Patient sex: F
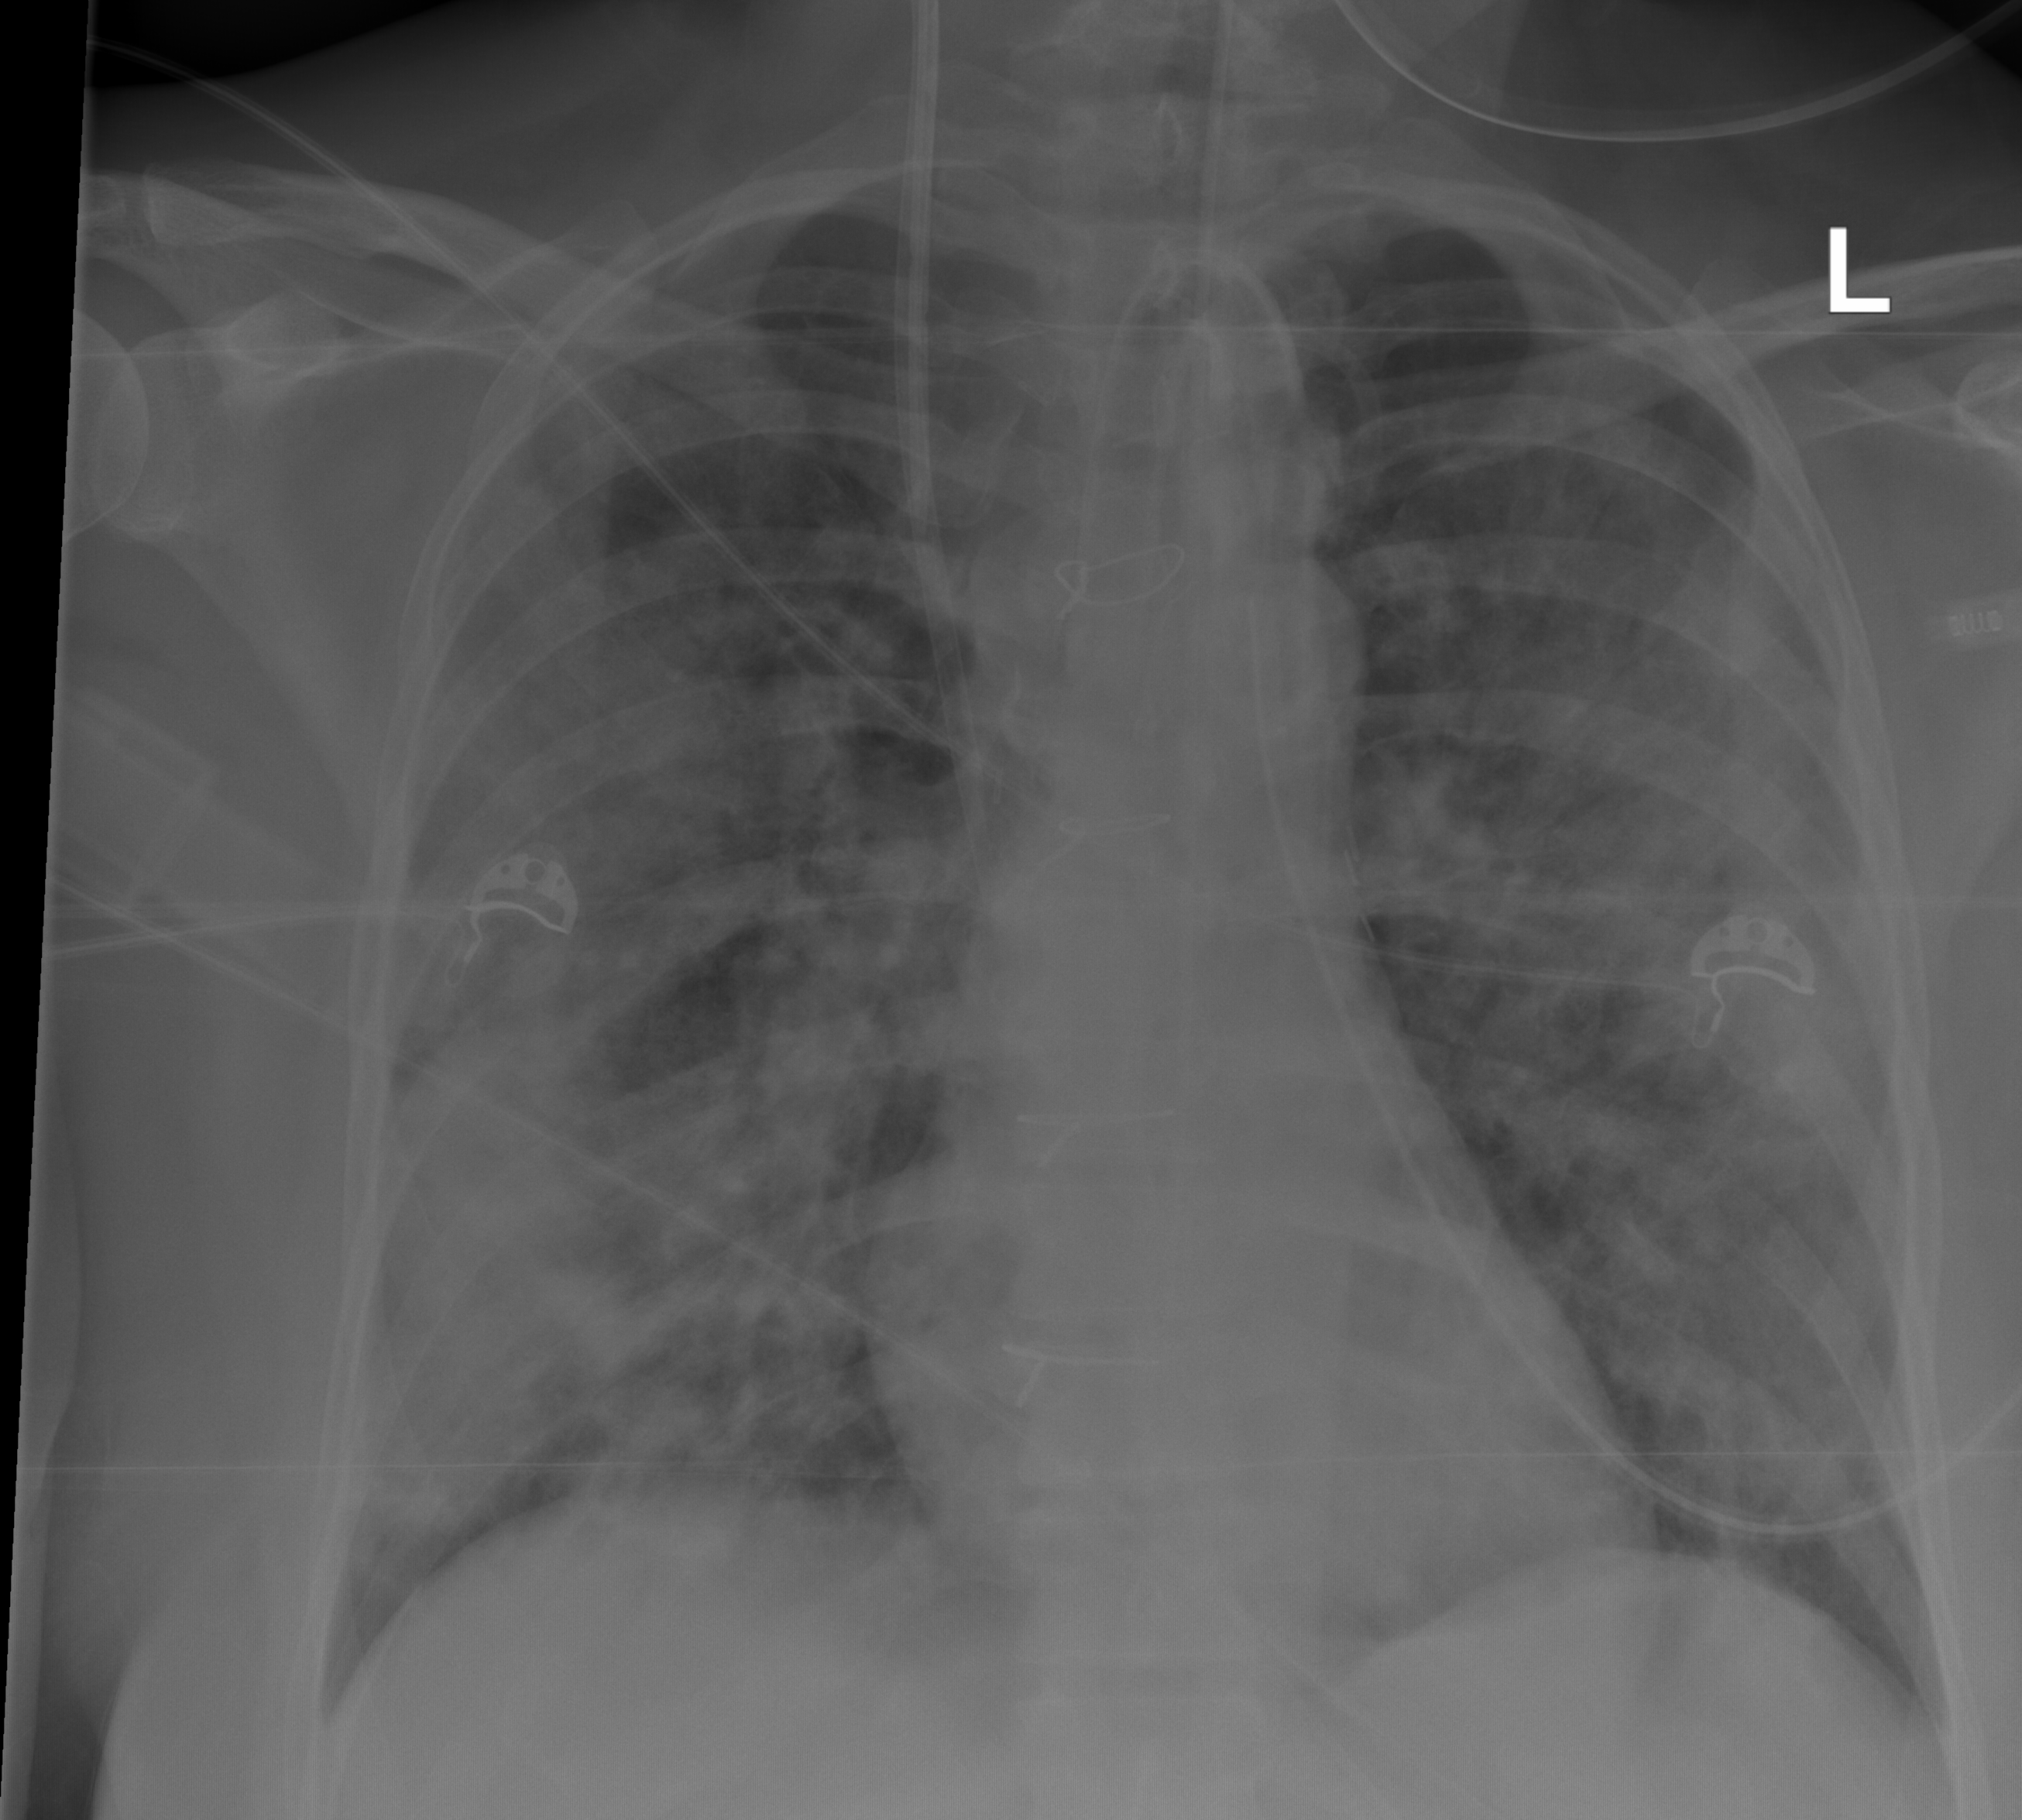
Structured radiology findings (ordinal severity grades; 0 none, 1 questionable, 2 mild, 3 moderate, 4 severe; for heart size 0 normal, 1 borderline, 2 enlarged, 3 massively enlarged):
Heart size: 0
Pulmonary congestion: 0
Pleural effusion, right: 0
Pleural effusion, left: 0
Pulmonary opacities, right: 4
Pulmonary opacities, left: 4
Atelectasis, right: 3
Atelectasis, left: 3